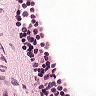
Metastatic tissue present: no